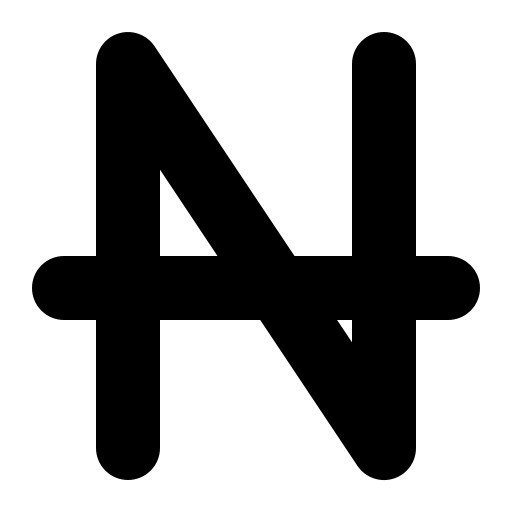
Tags: icon, FontAwesome, fa-icon, solid, naira, sign